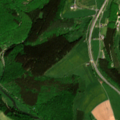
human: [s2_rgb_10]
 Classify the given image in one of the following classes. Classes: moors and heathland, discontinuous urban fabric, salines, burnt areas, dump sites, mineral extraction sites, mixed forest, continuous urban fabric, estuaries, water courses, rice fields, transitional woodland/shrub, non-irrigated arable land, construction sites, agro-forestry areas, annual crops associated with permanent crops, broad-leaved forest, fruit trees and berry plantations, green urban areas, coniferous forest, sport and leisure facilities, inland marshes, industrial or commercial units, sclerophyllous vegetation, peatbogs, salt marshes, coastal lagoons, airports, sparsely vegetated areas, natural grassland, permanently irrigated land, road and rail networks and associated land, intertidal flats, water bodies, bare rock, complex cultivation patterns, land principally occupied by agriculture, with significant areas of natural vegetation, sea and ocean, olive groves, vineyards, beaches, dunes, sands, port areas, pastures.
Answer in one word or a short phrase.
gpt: pastures, complex cultivation patterns, broad-leaved forest, coniferous forest